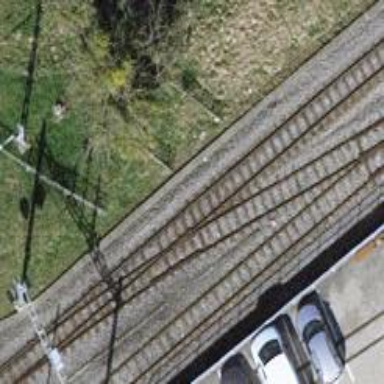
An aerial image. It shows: Narrow gauge railway siding with one track. The railway line is electrified with contact line.